Interaction volume radius: 5 \u00c5
Interaction volume height: 25 \u00c5
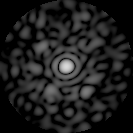
Disorder parameter: 0.872